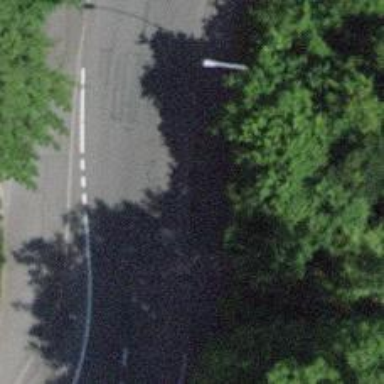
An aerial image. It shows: Kerb barrier.